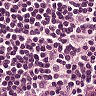
Metastatic tissue present: no